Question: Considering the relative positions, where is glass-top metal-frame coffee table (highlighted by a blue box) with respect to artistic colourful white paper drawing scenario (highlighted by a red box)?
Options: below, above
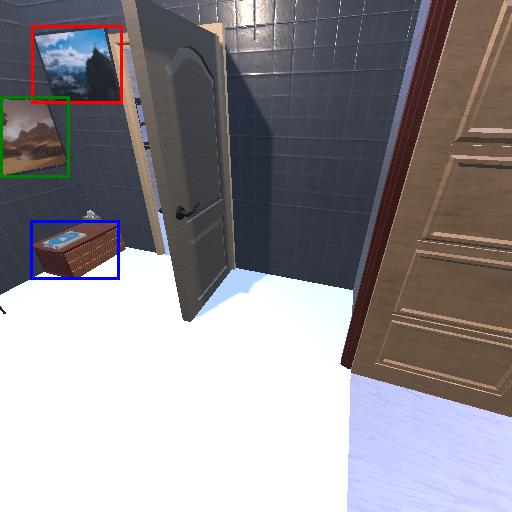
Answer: below